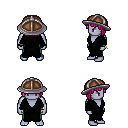
a pixel art fantasy rpg character, male body template, dark elf, purple skin, gray robe, teal pants, pink pageboy hairstyle, chain helm, bracelets, four views (front, back, left, right), 2x2 character sprite sheet, small pixel art, hard edges, no anti-aliasing